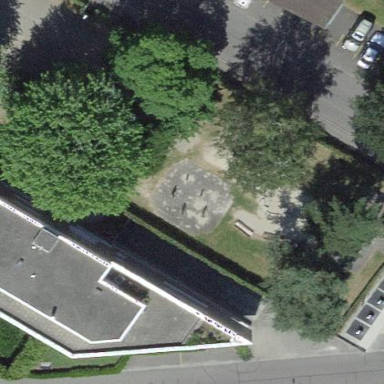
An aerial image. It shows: Playground area for leisure activities on the land.